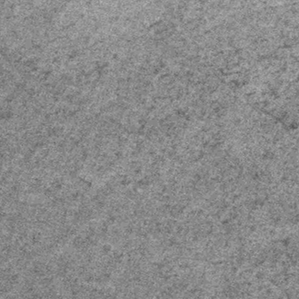
Label: frost